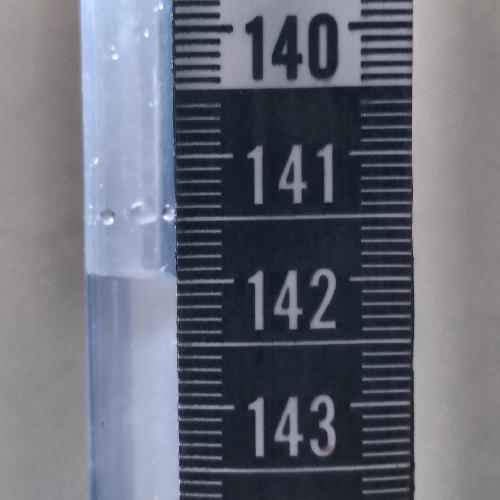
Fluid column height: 142.0 cm